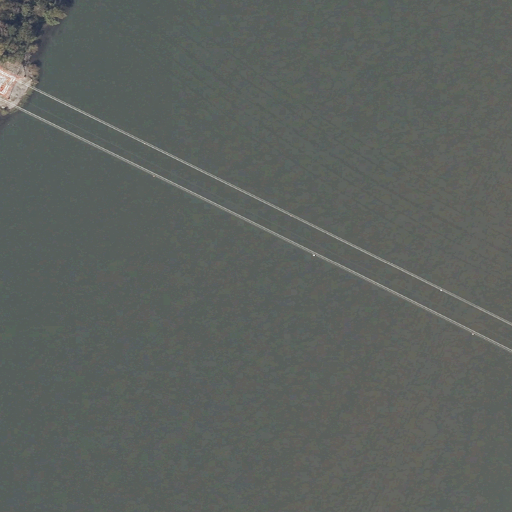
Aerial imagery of bar in Alabama named Bellefonte Bar containing open water, grassland, herbaceous wetlands, and mixed forest